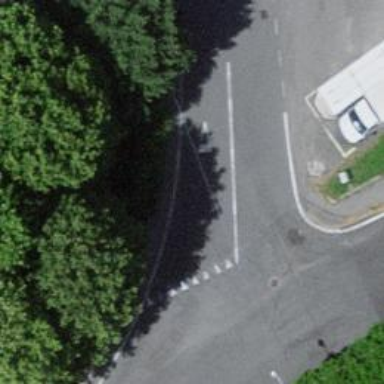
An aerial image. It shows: Road with "give way" sign.